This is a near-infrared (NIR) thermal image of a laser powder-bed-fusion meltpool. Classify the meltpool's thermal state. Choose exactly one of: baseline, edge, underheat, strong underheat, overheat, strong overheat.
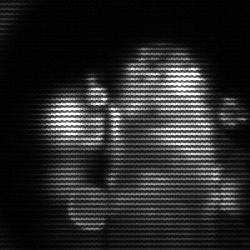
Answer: strong underheat